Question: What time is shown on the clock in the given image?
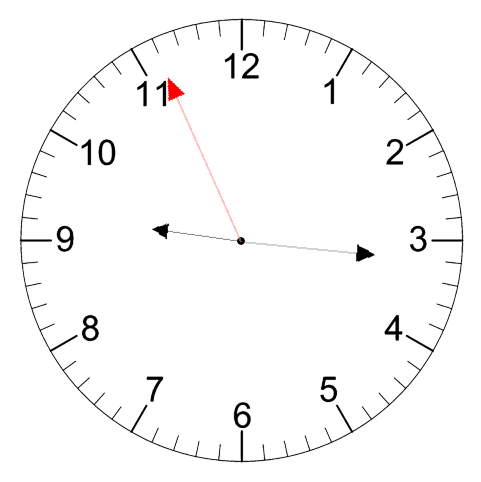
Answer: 09:15:56